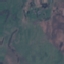
Land use / land cover class: Pasture